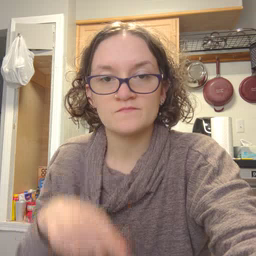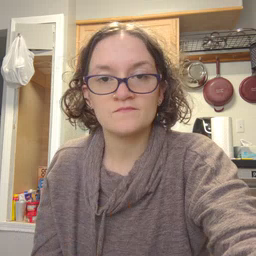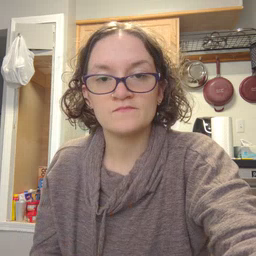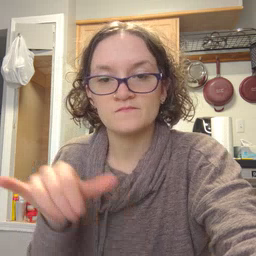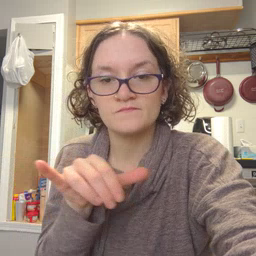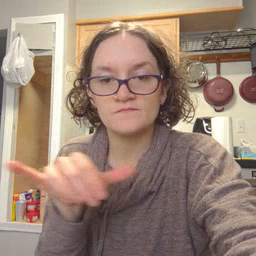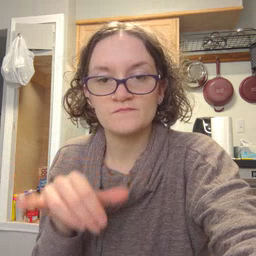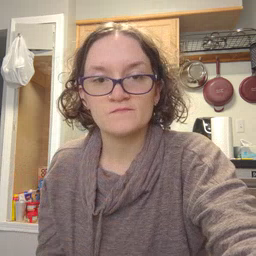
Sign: same